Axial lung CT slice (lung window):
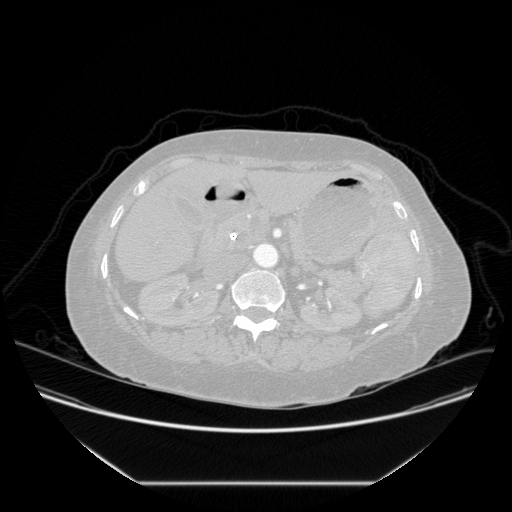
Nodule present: no